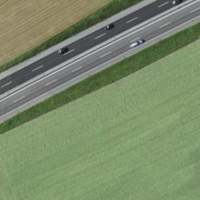
EUNIS habitat code: 57
Species observed at this site:
Milvus milvus